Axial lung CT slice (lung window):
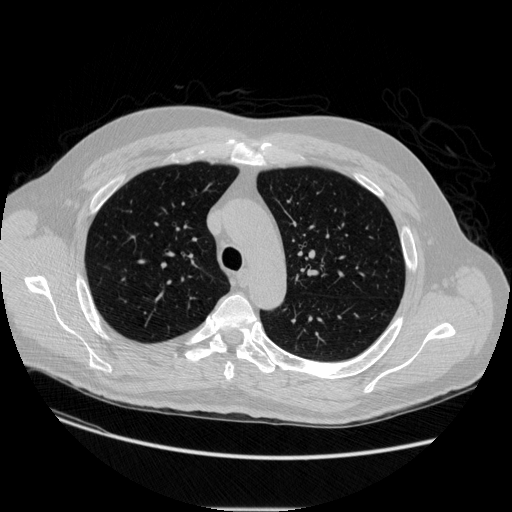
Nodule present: no